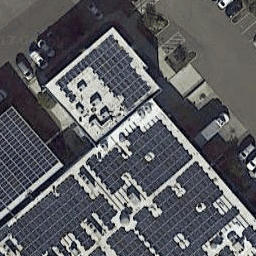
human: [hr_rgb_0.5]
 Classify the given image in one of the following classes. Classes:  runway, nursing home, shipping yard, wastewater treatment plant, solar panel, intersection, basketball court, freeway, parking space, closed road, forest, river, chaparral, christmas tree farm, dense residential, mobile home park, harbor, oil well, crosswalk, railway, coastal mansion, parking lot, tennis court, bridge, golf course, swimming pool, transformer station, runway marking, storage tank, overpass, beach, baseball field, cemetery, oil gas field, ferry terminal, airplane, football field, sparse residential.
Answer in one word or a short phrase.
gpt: solar panel